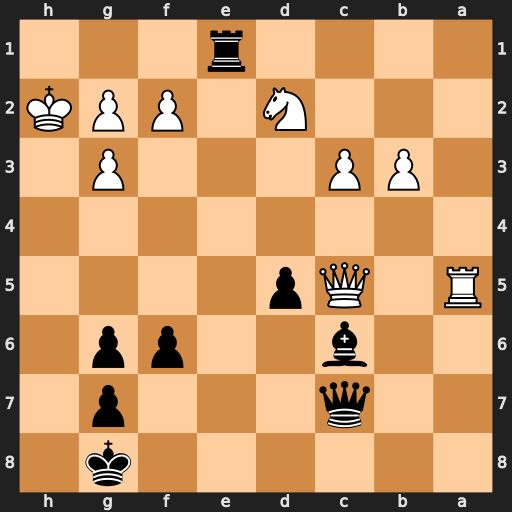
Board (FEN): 6k1/2q3p1/2b2pp1/R1Qp4/8/1PP3P1/3N1PPK/4r3
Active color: b
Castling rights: -
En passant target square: -
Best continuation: Qe5 Nf3 Qh5+ Nh4 Qd1 g4 Qxg4 Qb4 Qh5